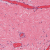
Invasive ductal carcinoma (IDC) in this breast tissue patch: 0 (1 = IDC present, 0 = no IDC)